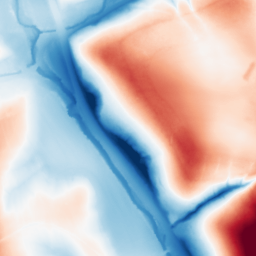
Category: classical
Decomposition family: gaussian_anisotropic
Decomposition parameters: sigma_x: 50
sigma_y: 20
Upsampling method: linear_exact
Upsampling parameters: scale: 2
Upsampling scale: 2